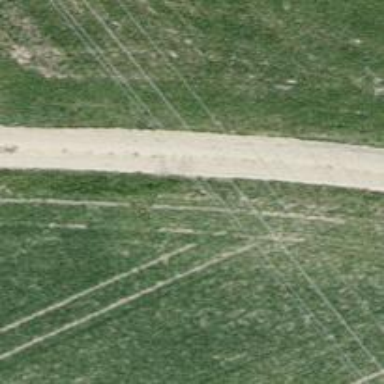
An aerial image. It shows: Track with grade 2 tracktype.